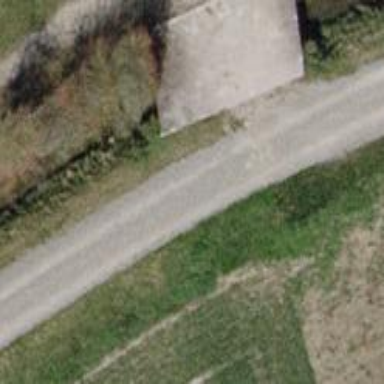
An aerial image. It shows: Gravel track.